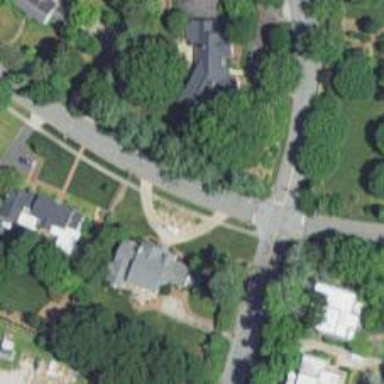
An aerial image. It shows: Residential road with sidewalk on the left side.